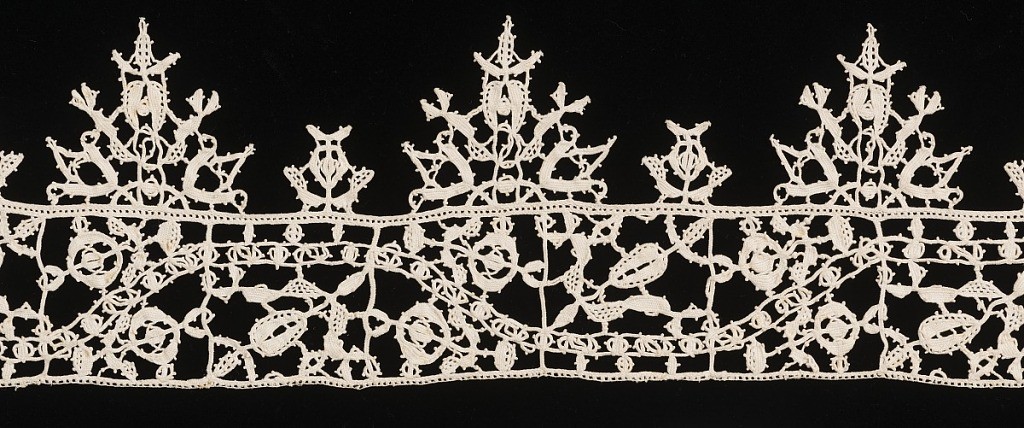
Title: Band
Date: late 16th–early 17th century
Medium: linen Technique: needle lace (The tabs were worked on a 4-element braid. The 2 3/8 in. square grid of the band was created by two 4-element flat braids along the length connected by cords covered with figure-8 interlacing.)
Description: Border of square compartments with a narrow serpentine band running through the entire length. Piece edged by pendants.